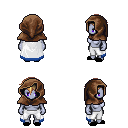
a pixel art fantasy rpg character, female body template, dark elf, purple skin, white trimmed cape, white pants, light blonde short bangs hairstyle, cloth hood, black slippers, four views (front, back, left, right), 2x2 character sprite sheet, small pixel art, hard edges, no anti-aliasing